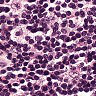
Metastatic tissue present: no